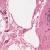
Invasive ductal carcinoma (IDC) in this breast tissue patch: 0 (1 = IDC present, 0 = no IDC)